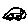
Label: car